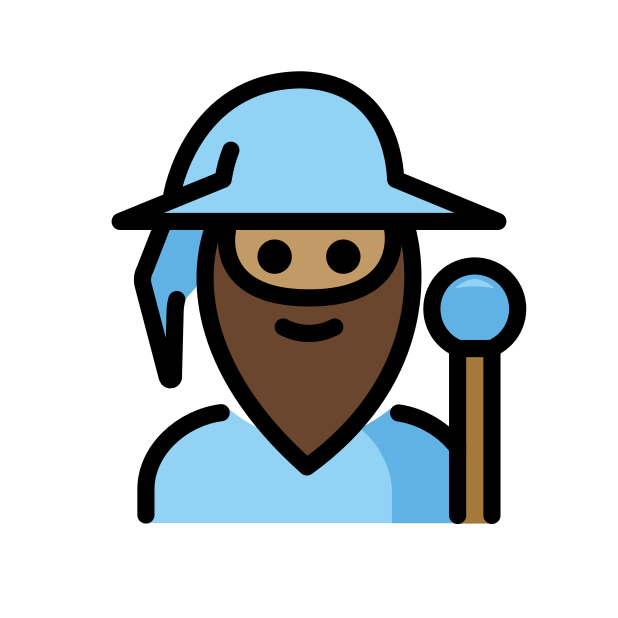
man mage: medium skin tone